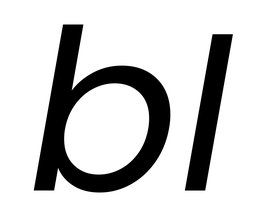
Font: Poppins-Italic